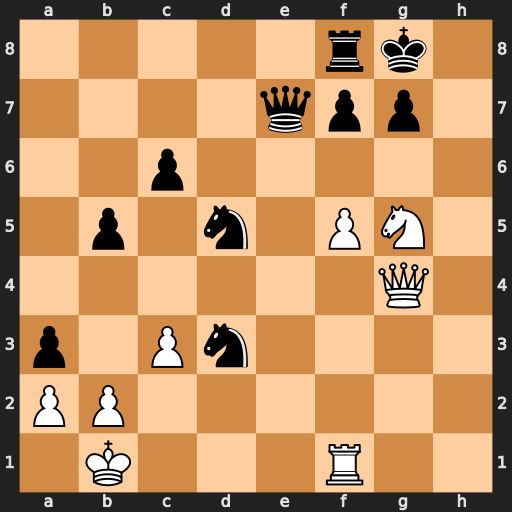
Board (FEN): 5rk1/4qpp1/2p5/1p1n1PN1/6Q1/p1Pn4/PP6/1K3R2
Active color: w
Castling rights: -
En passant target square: -
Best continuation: Qh4 Qxg5 Qxg5